Field crop: maize
Growth stage: 2
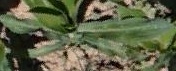
Species: maize